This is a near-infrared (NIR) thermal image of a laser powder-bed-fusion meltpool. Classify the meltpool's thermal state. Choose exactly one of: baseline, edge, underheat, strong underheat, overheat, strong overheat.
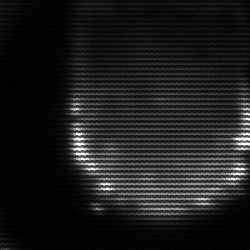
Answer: edge